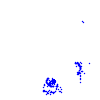
Particle: kaon